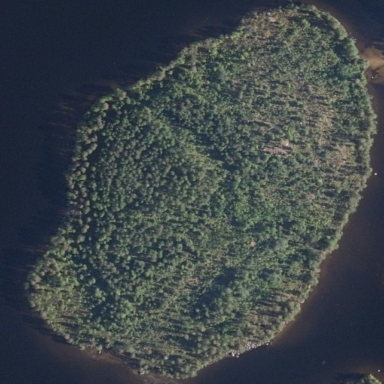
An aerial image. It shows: Island.